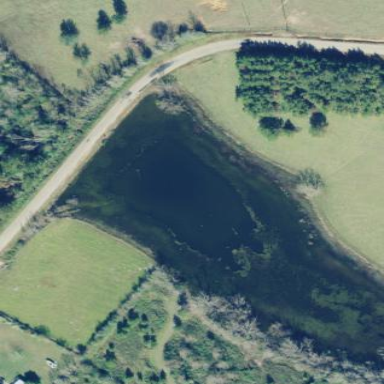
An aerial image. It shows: Natural lake or pond.